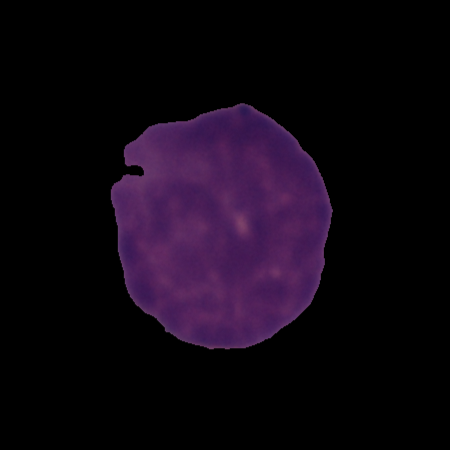
Label: cancer